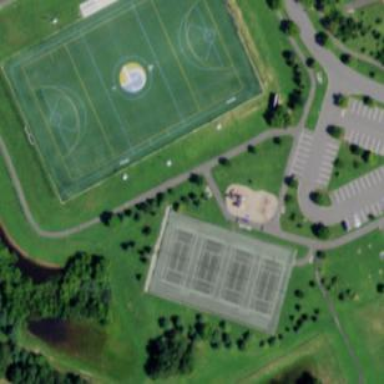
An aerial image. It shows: Soccer pitch for leisure land activities.